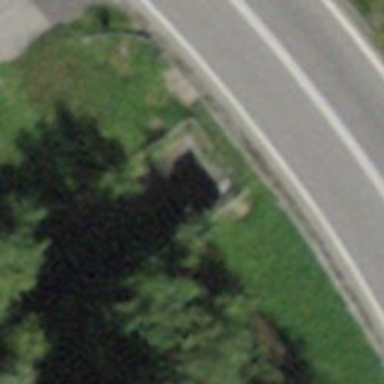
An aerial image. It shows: Track road passing through tunnel.